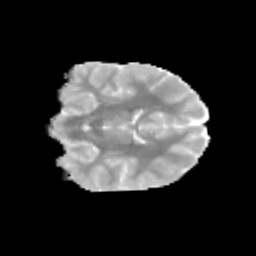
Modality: MD
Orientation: coronal
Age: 11
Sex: male
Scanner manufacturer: siemens
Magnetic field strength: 3 T
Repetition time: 3.8 s
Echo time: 0.07 s